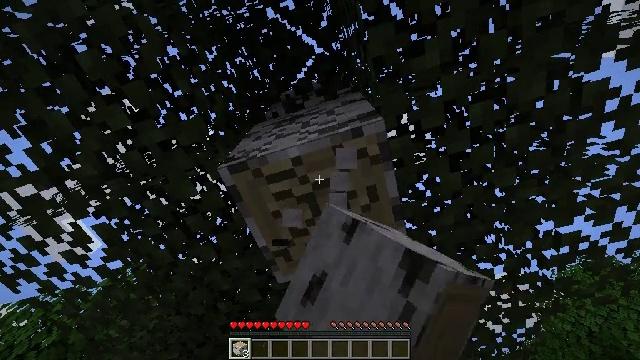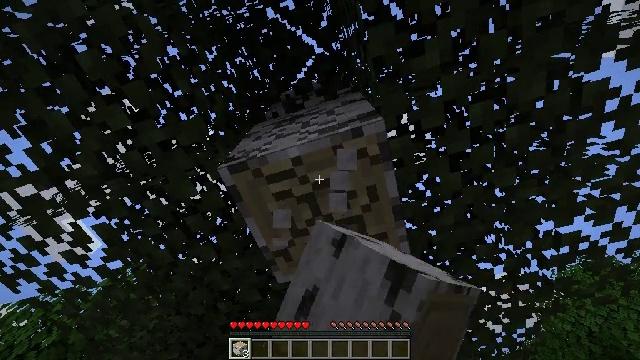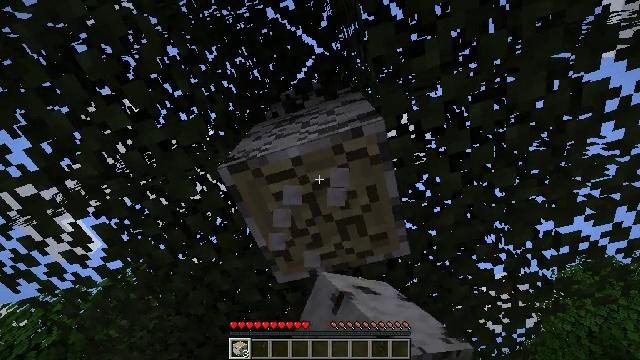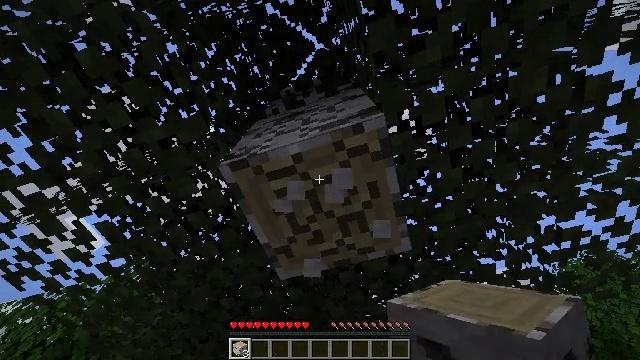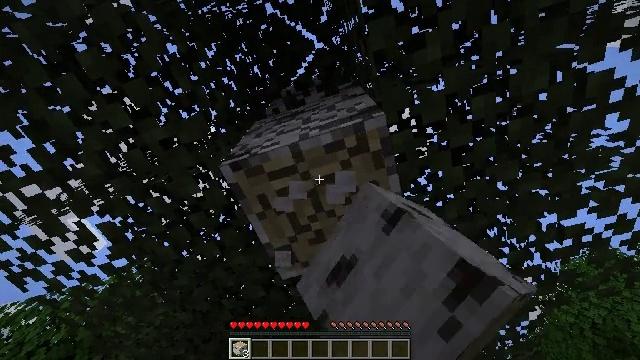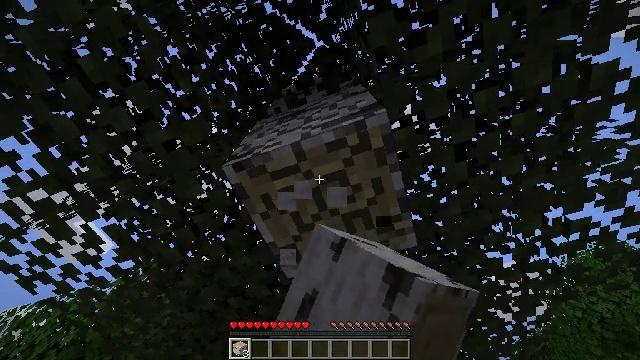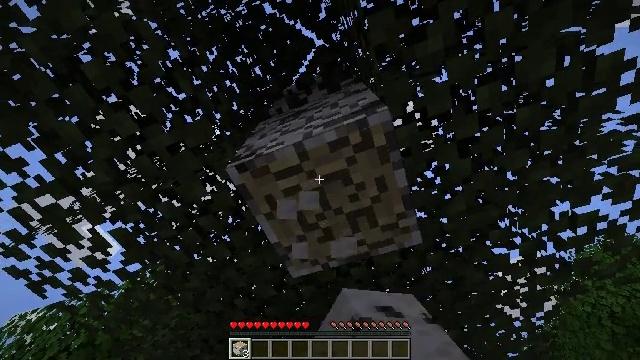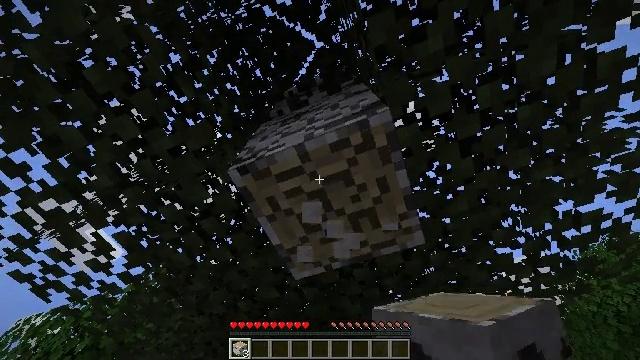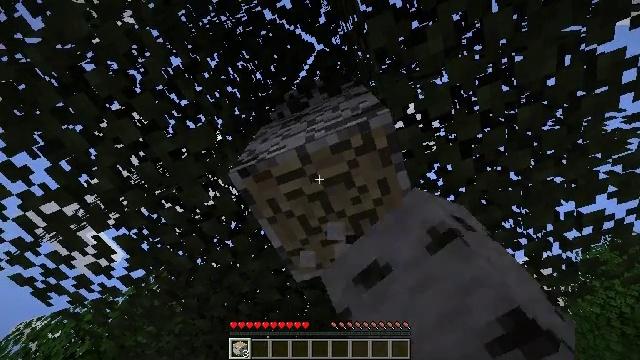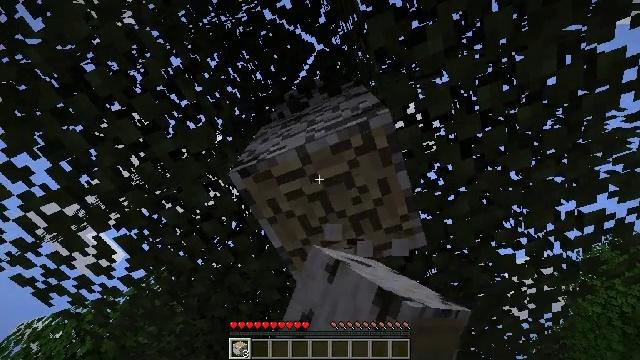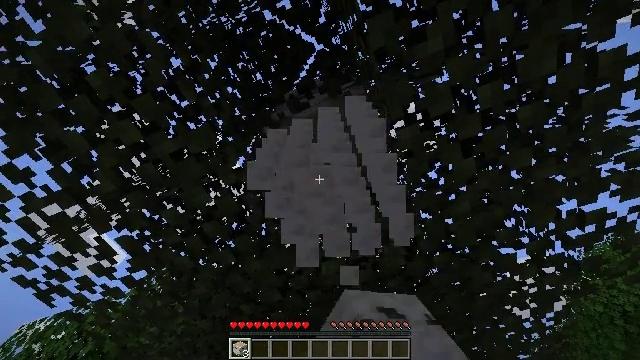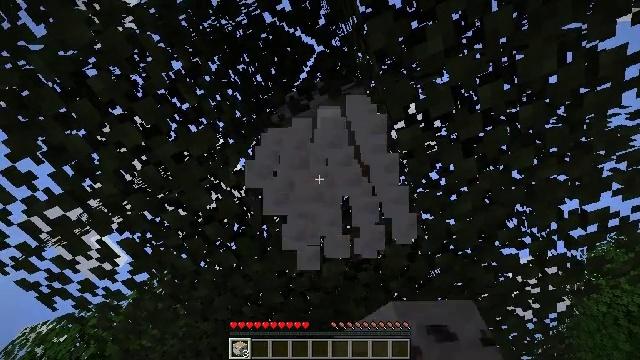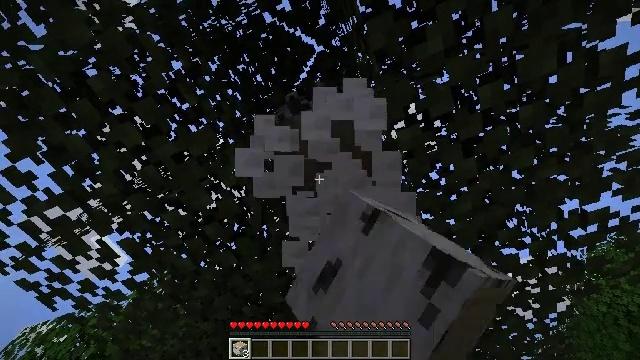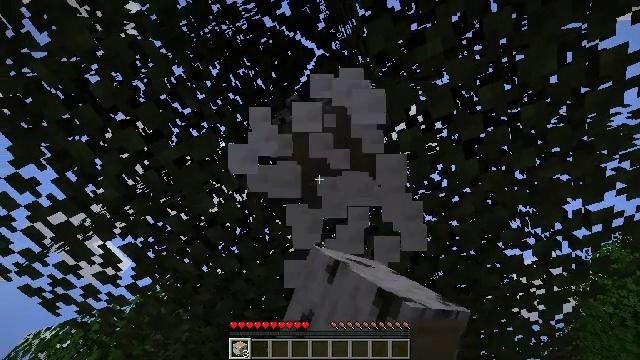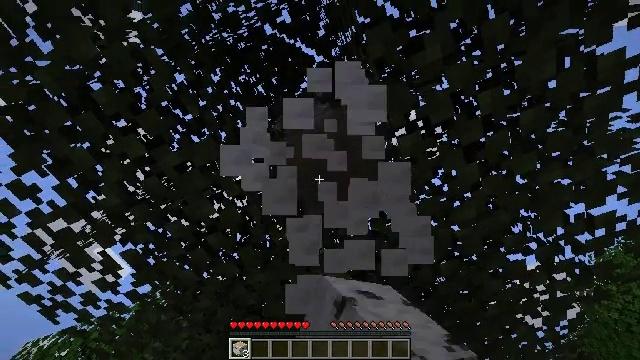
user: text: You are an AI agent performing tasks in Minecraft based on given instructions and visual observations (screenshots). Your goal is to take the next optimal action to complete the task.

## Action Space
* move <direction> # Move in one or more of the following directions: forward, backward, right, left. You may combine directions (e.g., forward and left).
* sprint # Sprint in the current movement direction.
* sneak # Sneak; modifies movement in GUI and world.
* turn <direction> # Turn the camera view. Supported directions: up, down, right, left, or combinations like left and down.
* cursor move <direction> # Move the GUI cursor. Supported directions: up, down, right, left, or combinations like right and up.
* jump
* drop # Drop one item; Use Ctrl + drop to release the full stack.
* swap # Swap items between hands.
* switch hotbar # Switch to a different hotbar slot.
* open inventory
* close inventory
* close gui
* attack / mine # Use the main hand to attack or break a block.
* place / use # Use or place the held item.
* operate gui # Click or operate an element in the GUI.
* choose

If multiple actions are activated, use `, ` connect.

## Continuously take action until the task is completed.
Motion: motion action
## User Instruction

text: Mine the birch log from the tree.
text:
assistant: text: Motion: attack / mine
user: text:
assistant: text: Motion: attack / mine
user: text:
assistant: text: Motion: attack / mine
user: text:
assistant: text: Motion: attack / mine
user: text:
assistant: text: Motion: turn left, attack / mine
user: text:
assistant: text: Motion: turn left, attack / mine
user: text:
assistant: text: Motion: attack / mine
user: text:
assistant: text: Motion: attack / mine
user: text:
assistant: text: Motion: attack / mine
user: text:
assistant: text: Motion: attack / mine
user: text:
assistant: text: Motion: attack / mine
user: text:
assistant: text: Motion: attack / mine
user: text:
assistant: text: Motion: attack / mine
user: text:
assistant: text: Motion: turn up, attack / mine
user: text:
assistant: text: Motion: attack / mine